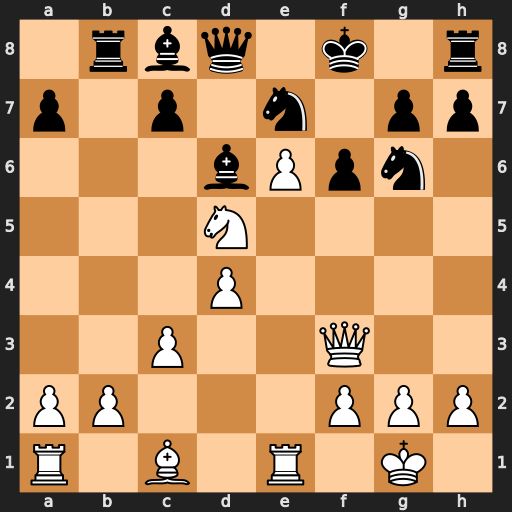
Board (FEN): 1rbq1k1r/p1p1n1pp/3bPpn1/3N4/3P4/2P2Q2/PP3PPP/R1B1R1K1
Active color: w
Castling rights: -
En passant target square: -
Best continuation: Qxf6+ gxf6 Bh6+ Kg8 Nxf6#